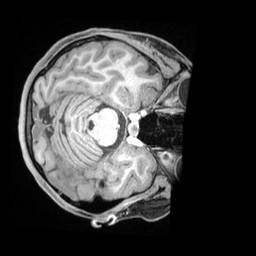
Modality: T1w
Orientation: axial
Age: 19
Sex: female
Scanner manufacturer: siemens
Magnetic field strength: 3 T
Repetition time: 1.68 s
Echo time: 0.00188 s